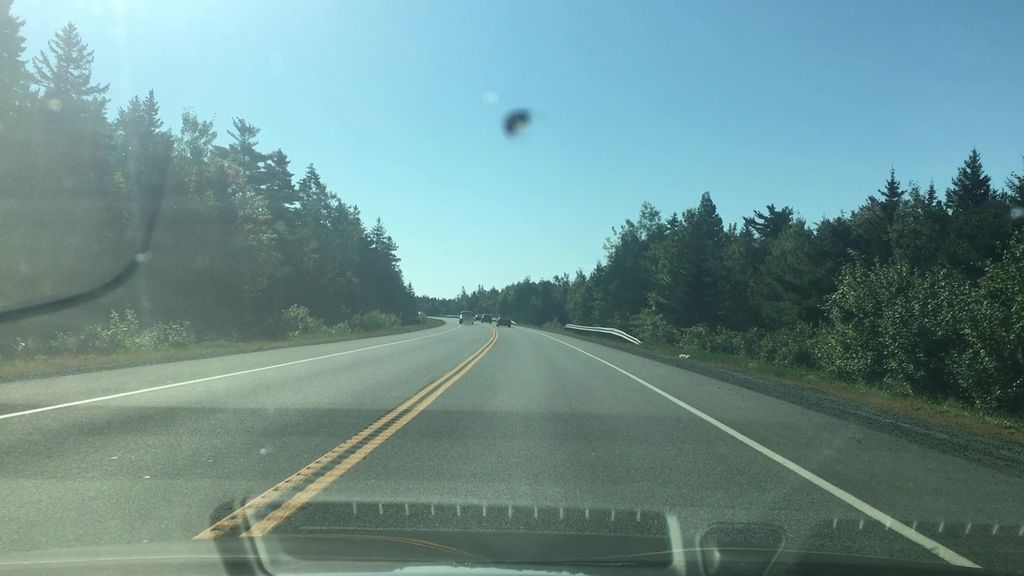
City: halifax